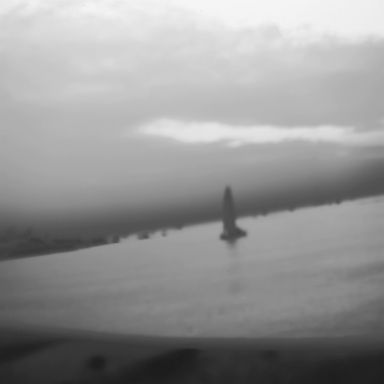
There is a sailboat in the infrared image.